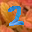
Label: 2